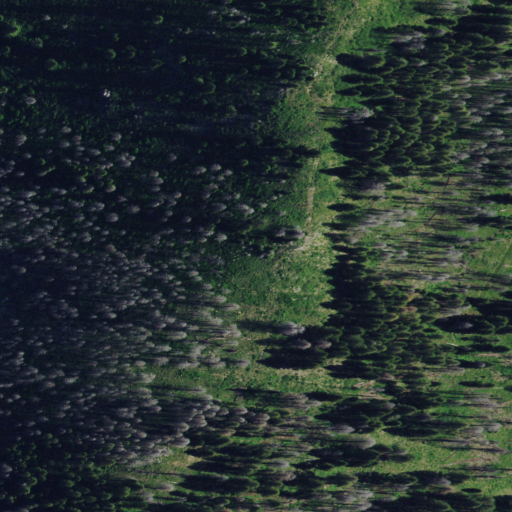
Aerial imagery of ridge(s) in Idaho named Burns Ridge containing evergreen forest and shrub